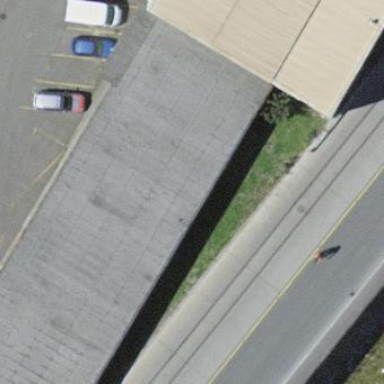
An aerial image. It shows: Industrial building.